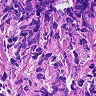
Metastatic tissue present: no